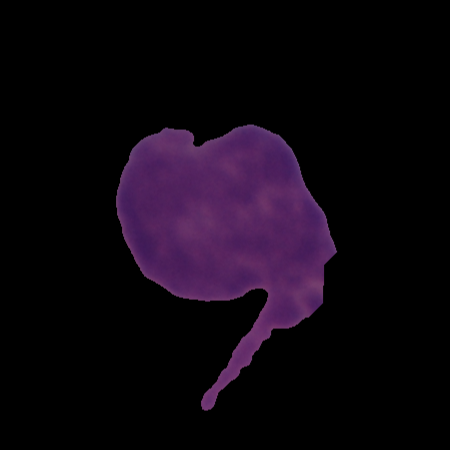
Label: cancer